Field crop: maize
Growth stage: 2
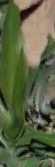
Species: maize